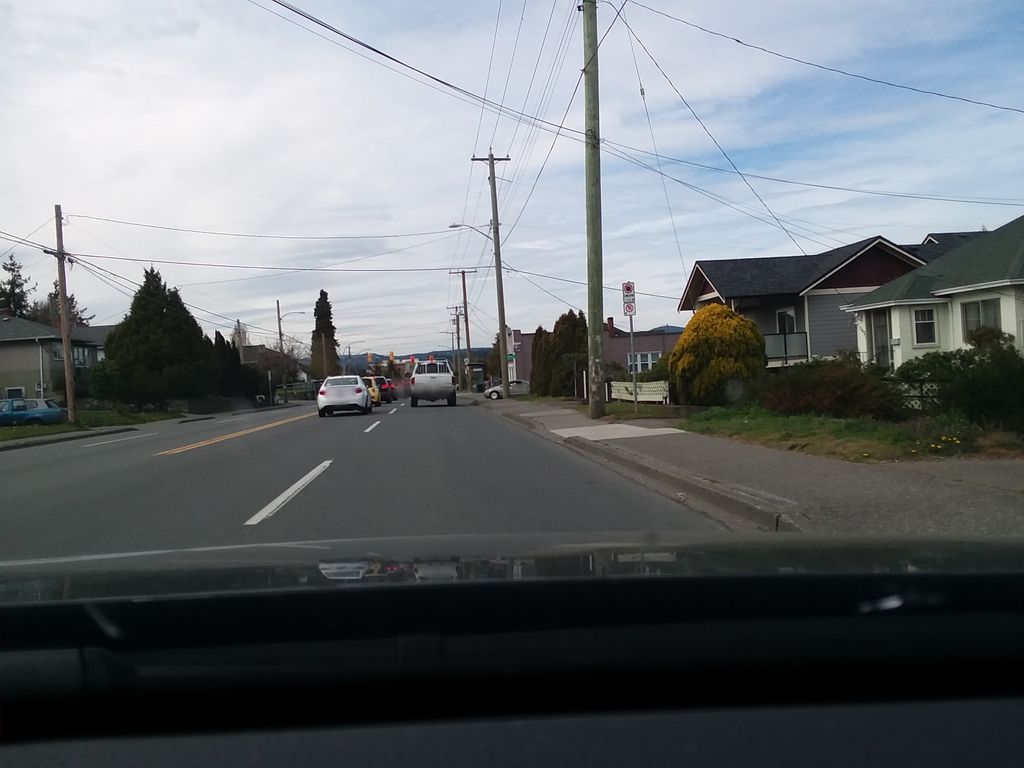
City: victoria